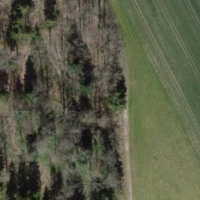
EUNIS habitat code: 44
Species observed at this site:
Scilla bifolia